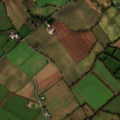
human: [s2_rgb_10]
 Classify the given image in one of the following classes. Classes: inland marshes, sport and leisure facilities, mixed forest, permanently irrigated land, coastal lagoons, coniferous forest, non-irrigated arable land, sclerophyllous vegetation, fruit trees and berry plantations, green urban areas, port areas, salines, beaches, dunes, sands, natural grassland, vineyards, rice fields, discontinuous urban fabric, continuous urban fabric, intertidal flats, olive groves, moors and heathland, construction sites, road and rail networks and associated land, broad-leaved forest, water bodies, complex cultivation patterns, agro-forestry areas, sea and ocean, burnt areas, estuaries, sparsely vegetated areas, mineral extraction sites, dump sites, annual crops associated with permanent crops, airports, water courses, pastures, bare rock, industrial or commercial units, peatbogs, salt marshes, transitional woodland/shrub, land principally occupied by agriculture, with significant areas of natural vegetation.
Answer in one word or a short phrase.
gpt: non-irrigated arable land, pastures